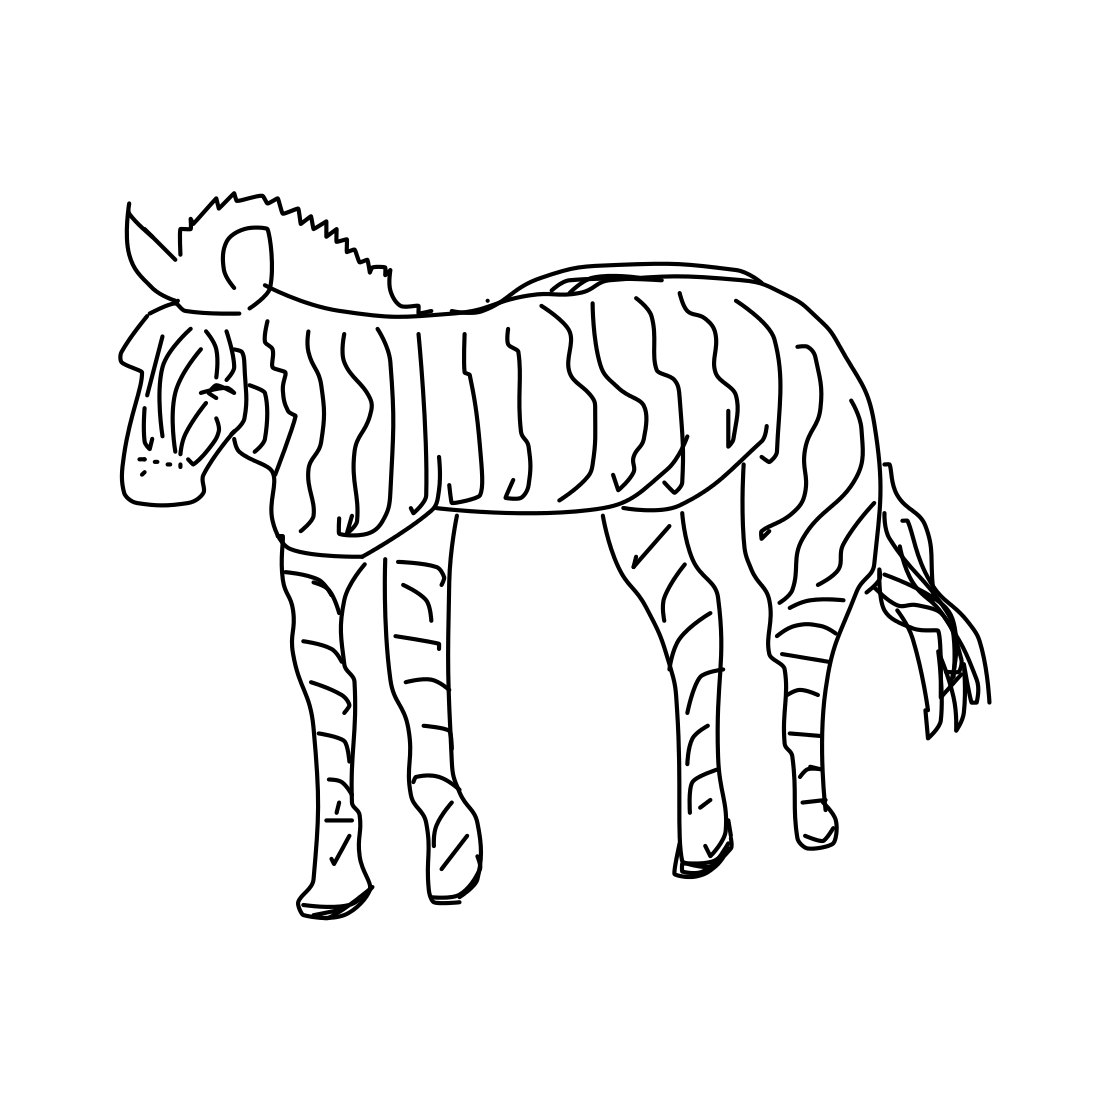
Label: zebra